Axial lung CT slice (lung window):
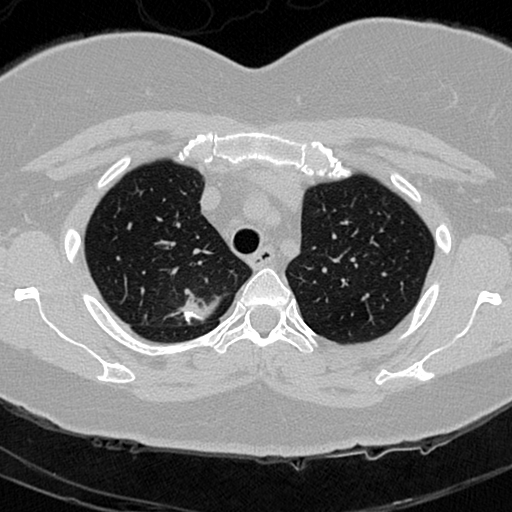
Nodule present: no